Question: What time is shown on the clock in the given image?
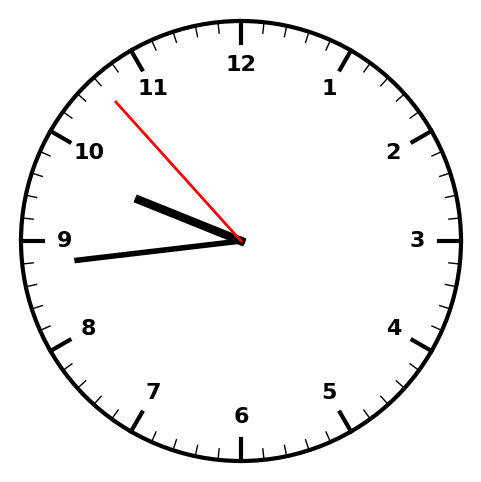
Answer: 09:43:53